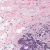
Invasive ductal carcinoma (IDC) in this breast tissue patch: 0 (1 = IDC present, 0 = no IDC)